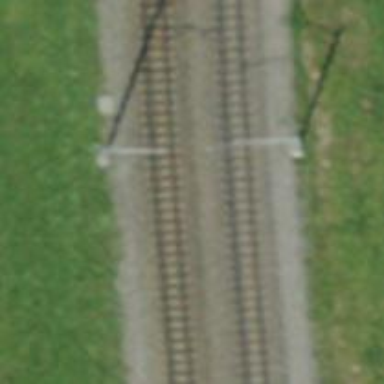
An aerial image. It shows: Narrow gauge railway with electrified contact lines.